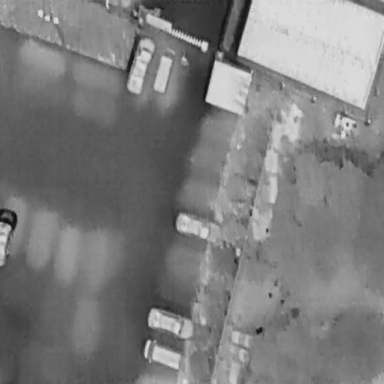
There are five Cars in the infrared image.